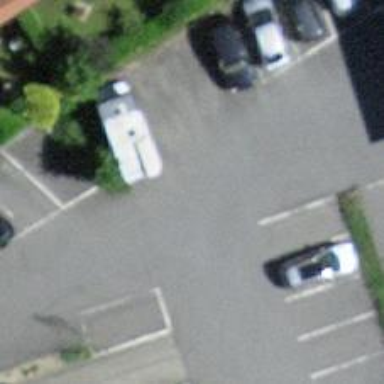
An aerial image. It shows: Road serving as parking aisle.